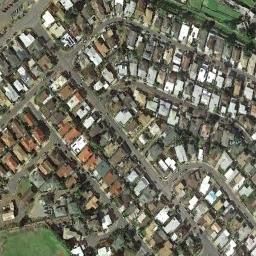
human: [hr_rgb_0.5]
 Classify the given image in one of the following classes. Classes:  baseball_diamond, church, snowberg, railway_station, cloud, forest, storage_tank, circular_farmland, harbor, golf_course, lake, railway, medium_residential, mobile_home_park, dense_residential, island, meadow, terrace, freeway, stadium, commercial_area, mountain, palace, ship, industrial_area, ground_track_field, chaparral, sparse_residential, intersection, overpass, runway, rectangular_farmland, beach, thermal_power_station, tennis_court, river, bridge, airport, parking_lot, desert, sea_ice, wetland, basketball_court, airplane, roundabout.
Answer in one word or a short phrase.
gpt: dense_residential